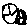
Label: circle